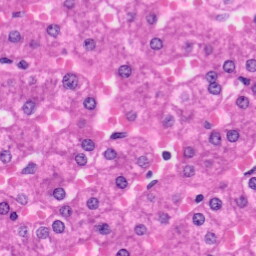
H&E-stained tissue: Liver